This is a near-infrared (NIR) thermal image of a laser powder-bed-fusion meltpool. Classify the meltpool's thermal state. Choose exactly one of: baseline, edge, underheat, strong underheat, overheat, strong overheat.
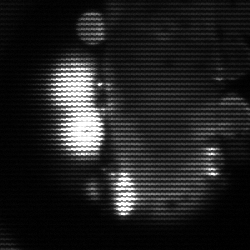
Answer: strong underheat